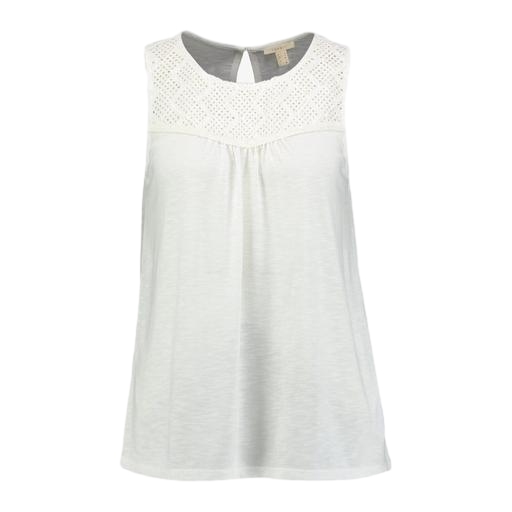
white lace yoke tank, white colored and sleeveless and plain pattern, sleeveless white and gray shirt, white background